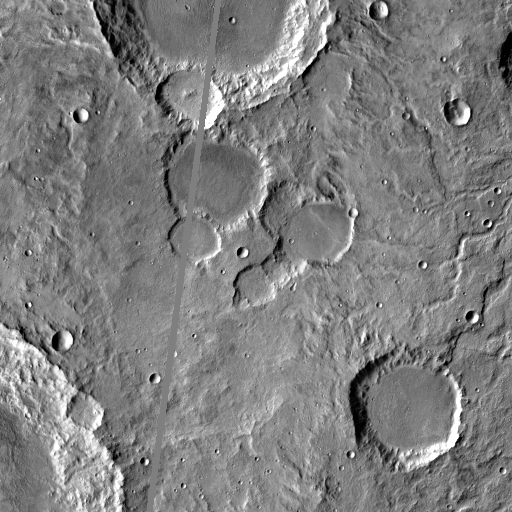
Crater classes present: Background, Other, Buried, Secondary